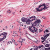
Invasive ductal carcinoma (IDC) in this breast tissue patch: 0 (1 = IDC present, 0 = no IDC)